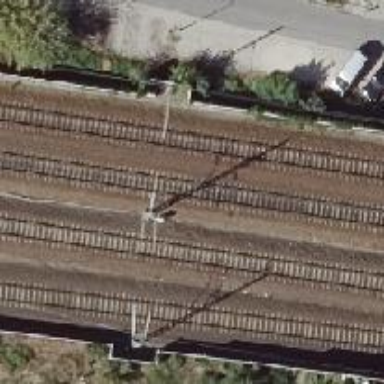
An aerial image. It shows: Railway track with contact lines for electrification.